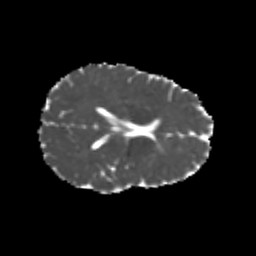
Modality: MD
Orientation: axial
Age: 23
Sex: female
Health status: healthy
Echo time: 0.074 s